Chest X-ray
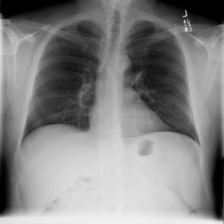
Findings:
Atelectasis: negative
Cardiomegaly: negative
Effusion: negative
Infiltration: negative
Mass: negative
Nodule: negative
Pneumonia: negative
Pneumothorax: negative
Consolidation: negative
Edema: negative
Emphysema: negative
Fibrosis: negative
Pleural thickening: negative
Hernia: negative